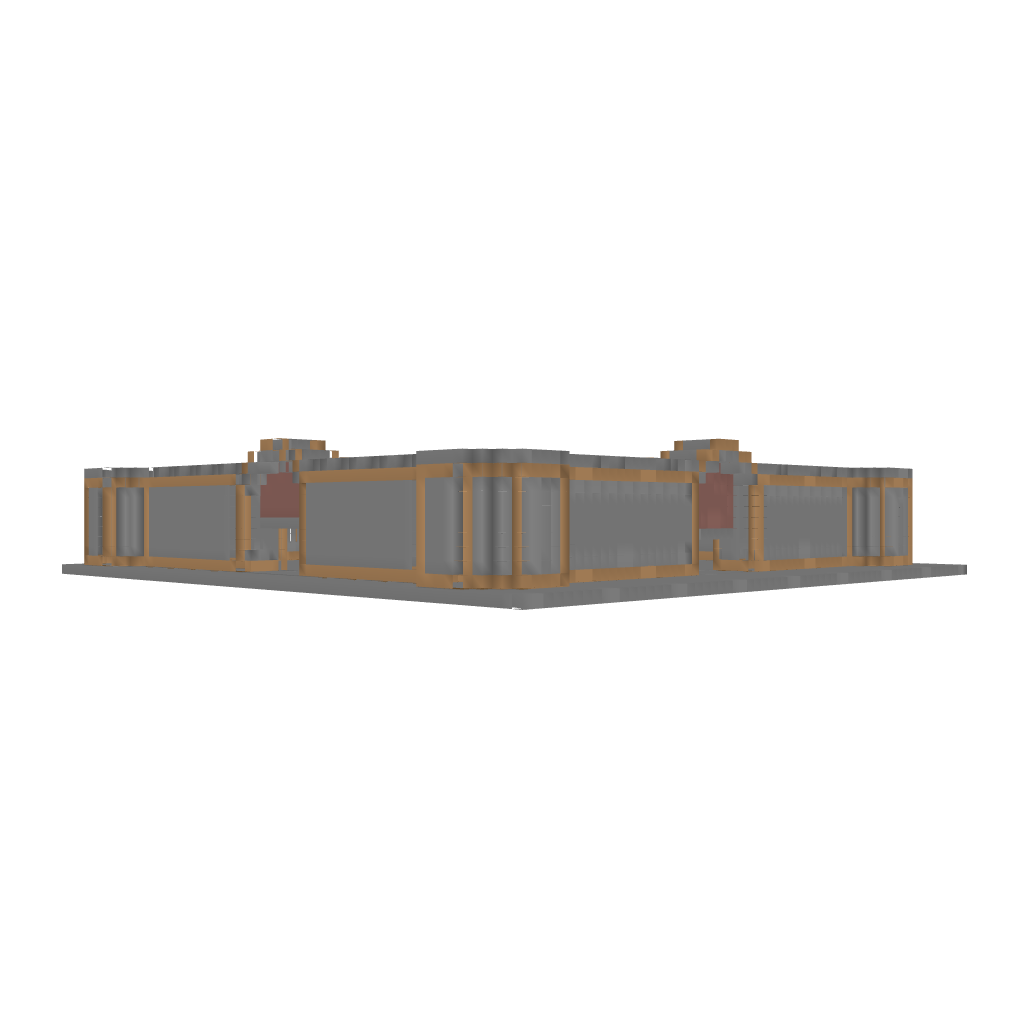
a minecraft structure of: castle walls bad low quality